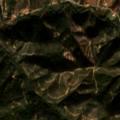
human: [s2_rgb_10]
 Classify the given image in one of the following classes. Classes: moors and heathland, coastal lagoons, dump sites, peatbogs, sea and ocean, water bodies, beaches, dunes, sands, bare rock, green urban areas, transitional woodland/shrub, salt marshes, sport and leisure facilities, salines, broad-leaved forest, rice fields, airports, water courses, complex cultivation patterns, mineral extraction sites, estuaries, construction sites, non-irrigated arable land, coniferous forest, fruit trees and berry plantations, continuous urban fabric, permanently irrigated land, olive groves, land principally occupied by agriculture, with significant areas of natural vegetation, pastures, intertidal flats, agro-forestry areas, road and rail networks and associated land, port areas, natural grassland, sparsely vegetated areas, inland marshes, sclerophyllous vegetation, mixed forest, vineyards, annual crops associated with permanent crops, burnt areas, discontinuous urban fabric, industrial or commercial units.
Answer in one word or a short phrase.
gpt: broad-leaved forest, sclerophyllous vegetation, transitional woodland/shrub